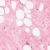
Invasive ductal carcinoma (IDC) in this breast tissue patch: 0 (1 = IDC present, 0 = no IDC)